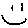
Label: smiley face